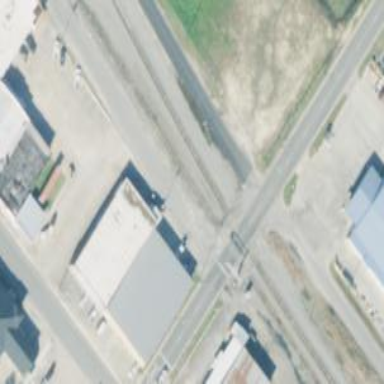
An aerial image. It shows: Level crossing with lights at railway intersection.